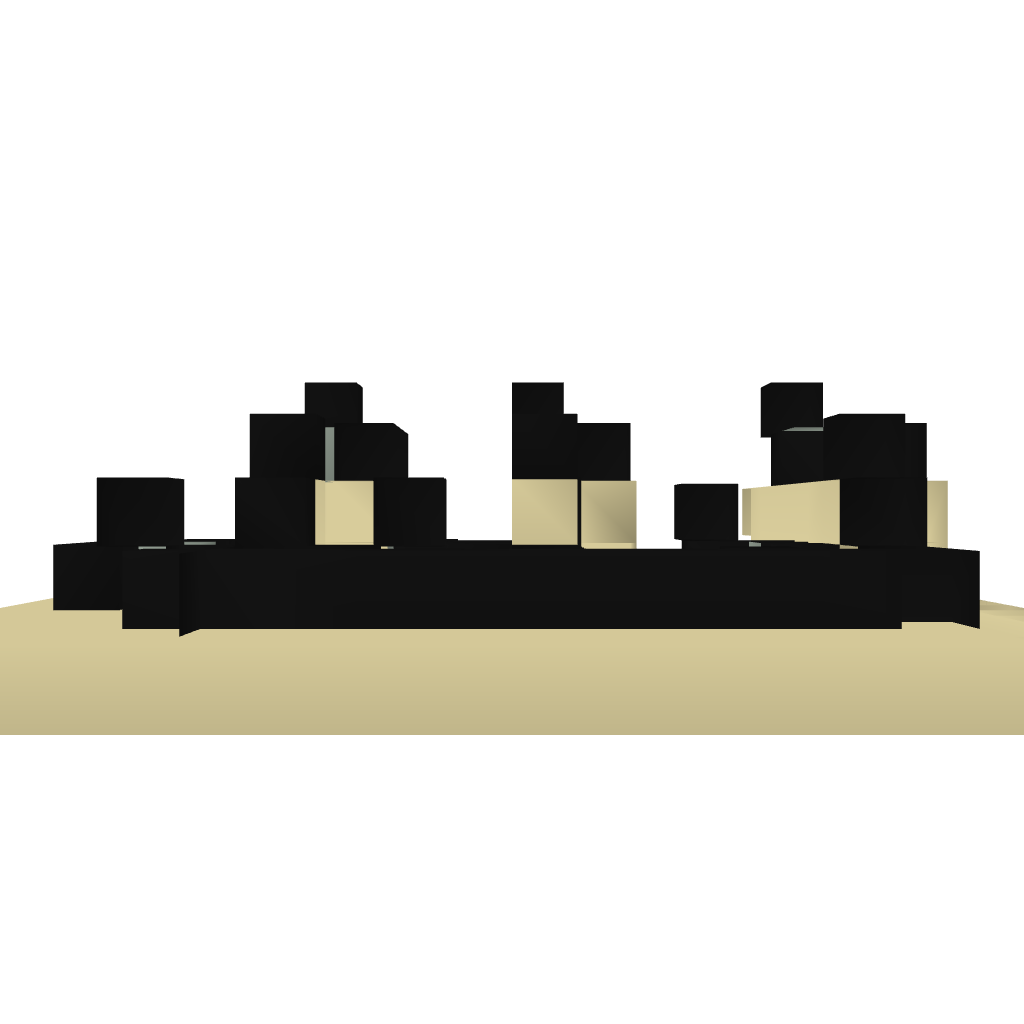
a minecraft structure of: Elemental Arrows